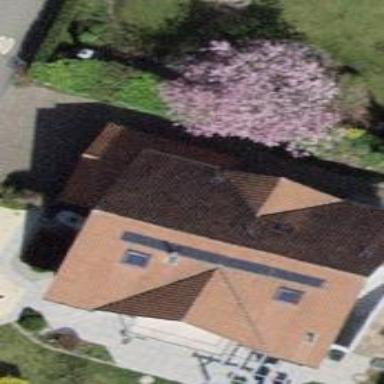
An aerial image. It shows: Building with tile roof.